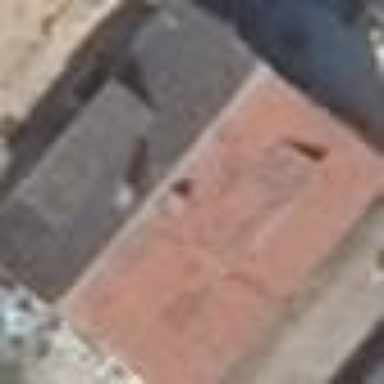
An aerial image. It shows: Residential building.